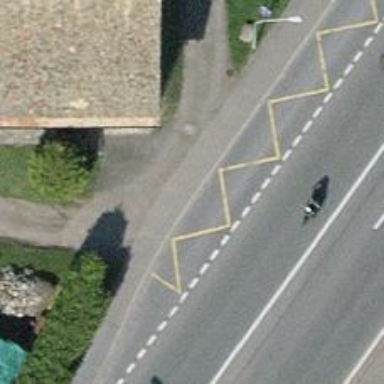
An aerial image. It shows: Platform for public transport. The platform is located by the road.